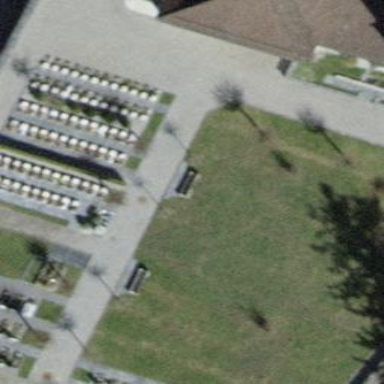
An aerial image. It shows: Cemetery.